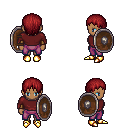
a pixel art fantasy rpg character, female body template, human, dark skin, maroon long-sleeve shirt, magenta pants, brunette plain hairstyle, leather bracers, gold boots, shield, four views (front, back, left, right), 2x2 character sprite sheet, small pixel art, hard edges, no anti-aliasing